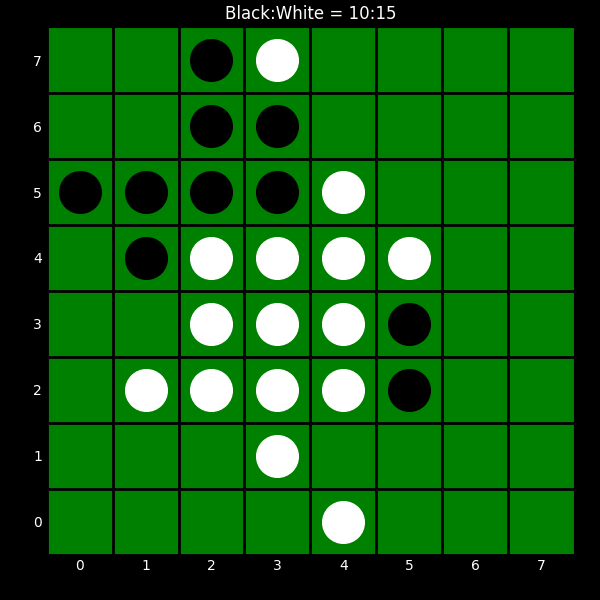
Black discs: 10
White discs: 15